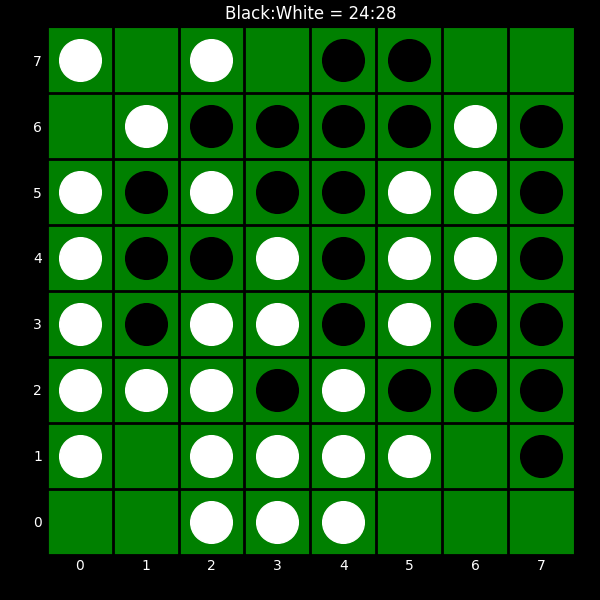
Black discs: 24
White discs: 28